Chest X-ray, AP view. Patient: 17 years old, sex F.
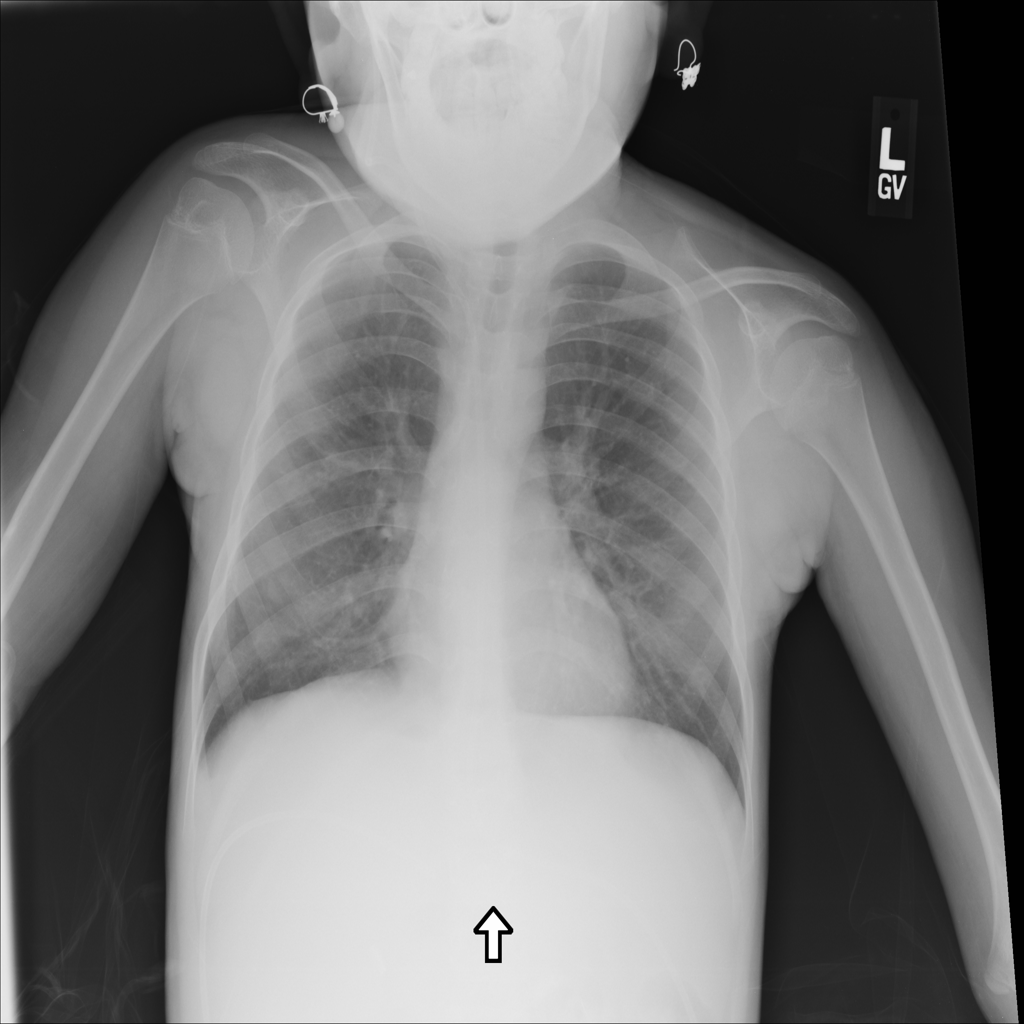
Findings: No Finding